Aerial crown-view tile of a tropical tree (Barro Colorado Island, Panama), acquired 20250414:
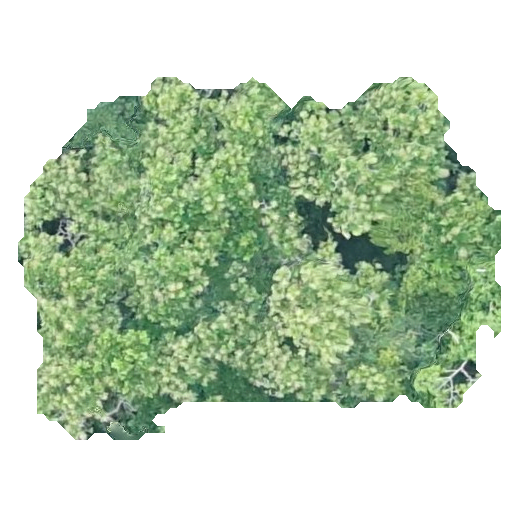
Species: Anacardium excelsum
GBIF accepted scientific name: Anacardium excelsum
Crown area: 203.398 m²